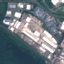
Label: Industrial